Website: macys
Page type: delivery-shipping
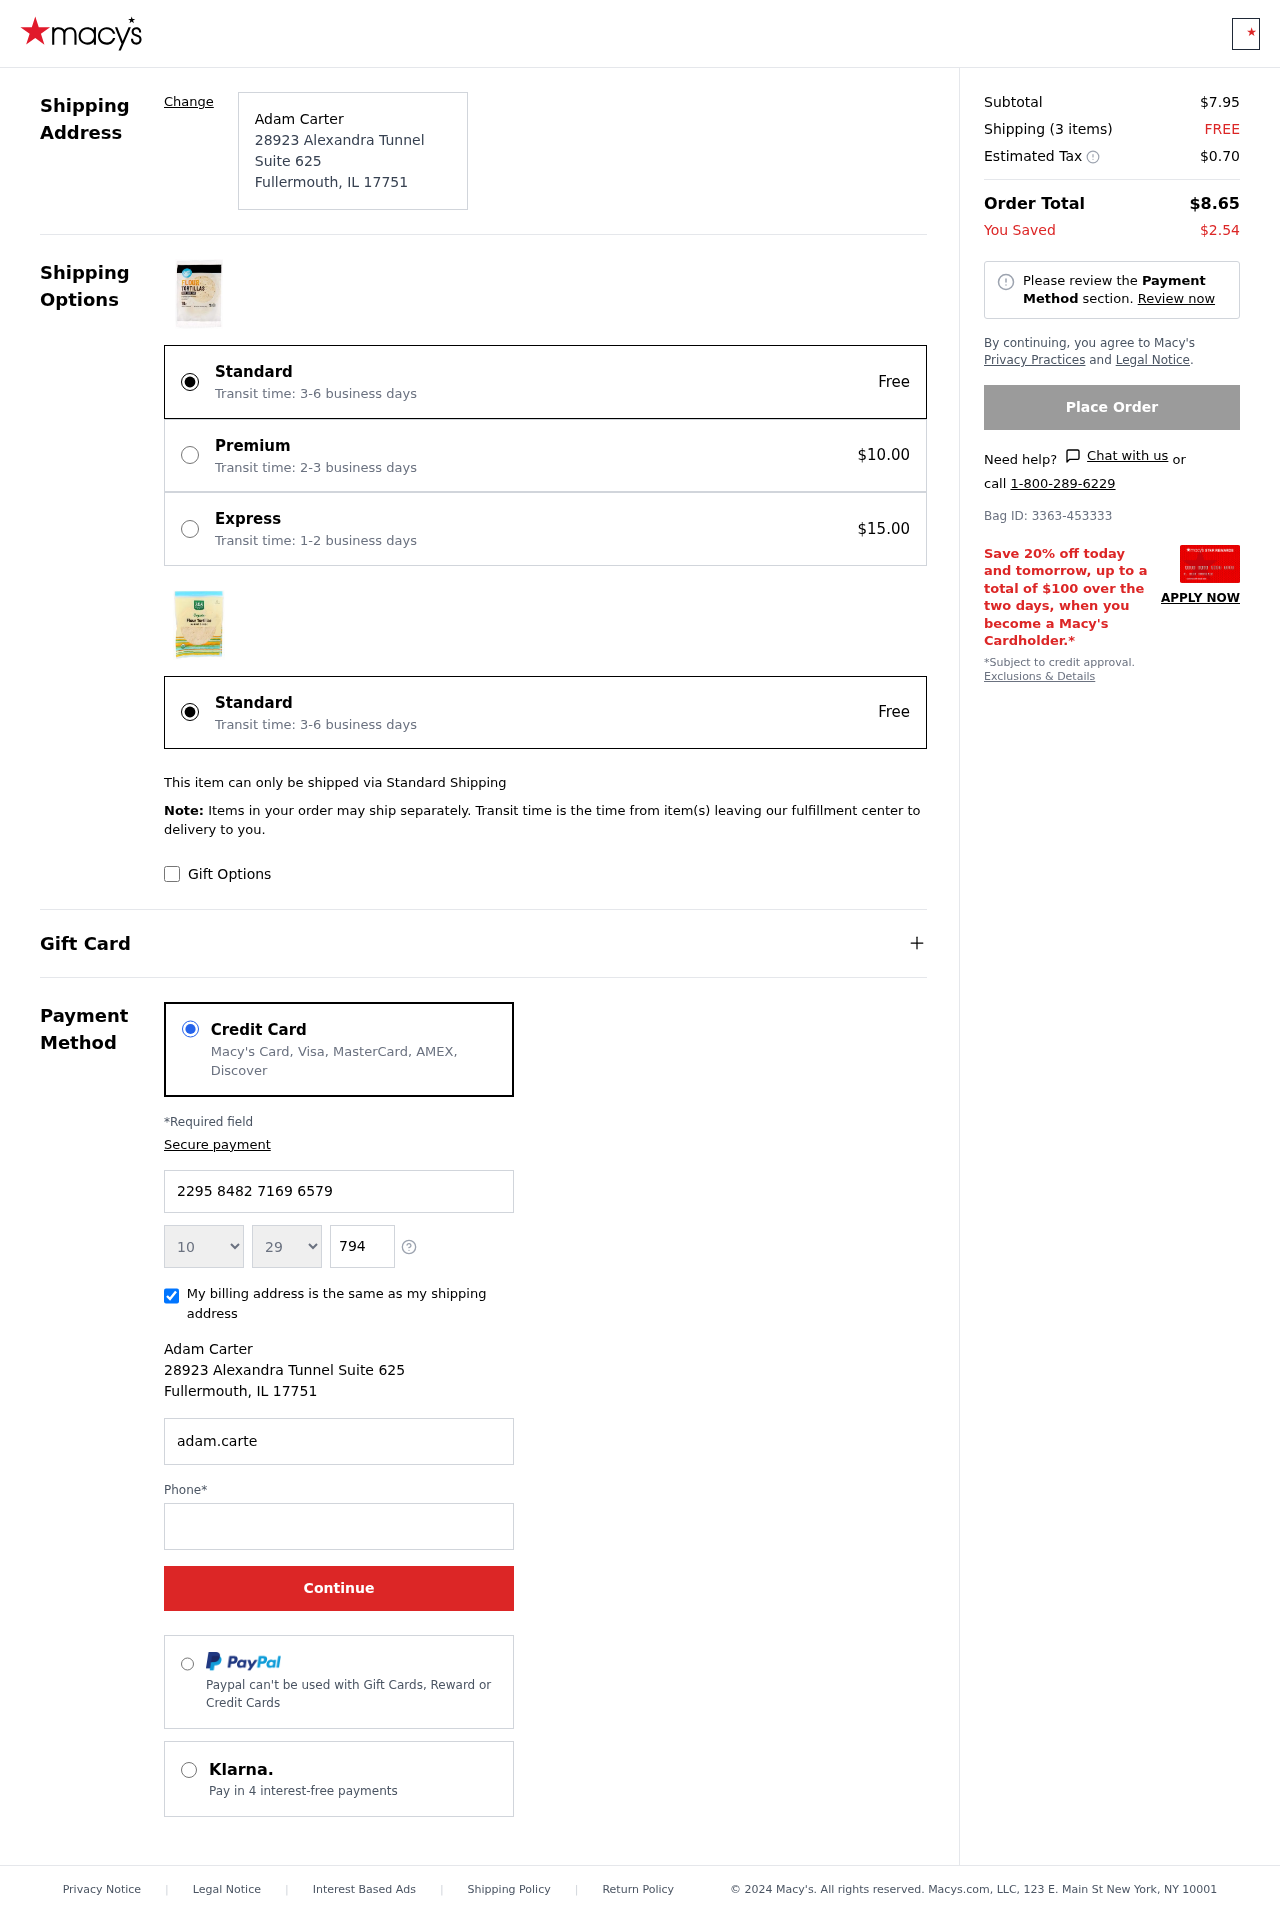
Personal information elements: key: PII_CARD_EXPIRY_MONTH
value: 10
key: PII_CARD_EXPIRY_YEAR
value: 29
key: PII_CITY
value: Fullermouth
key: PII_CITY_STATE_ZIP
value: Fullermouth, IL 17751
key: PII_FULLNAME
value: Adam Carter
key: PII_POSTCODE
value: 17751
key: PII_STATE_ABBR
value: IL
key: PII_STREET
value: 28923 Alexandra Tunnel Suite 625
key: PII_CARD_NUMBER
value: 2295 8482 7169 6579
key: PII_CARD_CVV
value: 794
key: PII_EMAIL
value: adam.carter@hotmail.com
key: PII_PHONE
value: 8987619970
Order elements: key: ORDER_SUBTOTAL
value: $7.95
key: ORDER_NUM_ITEMS
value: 3
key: ORDER_SHIPPING_COST
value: FREE
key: ORDER_TAX
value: $0.70
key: ORDER_TOTAL
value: $8.65
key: ORDER_SAVINGS
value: $2.54
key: ORDER_BAG_ID
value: Bag ID: 3363-453333